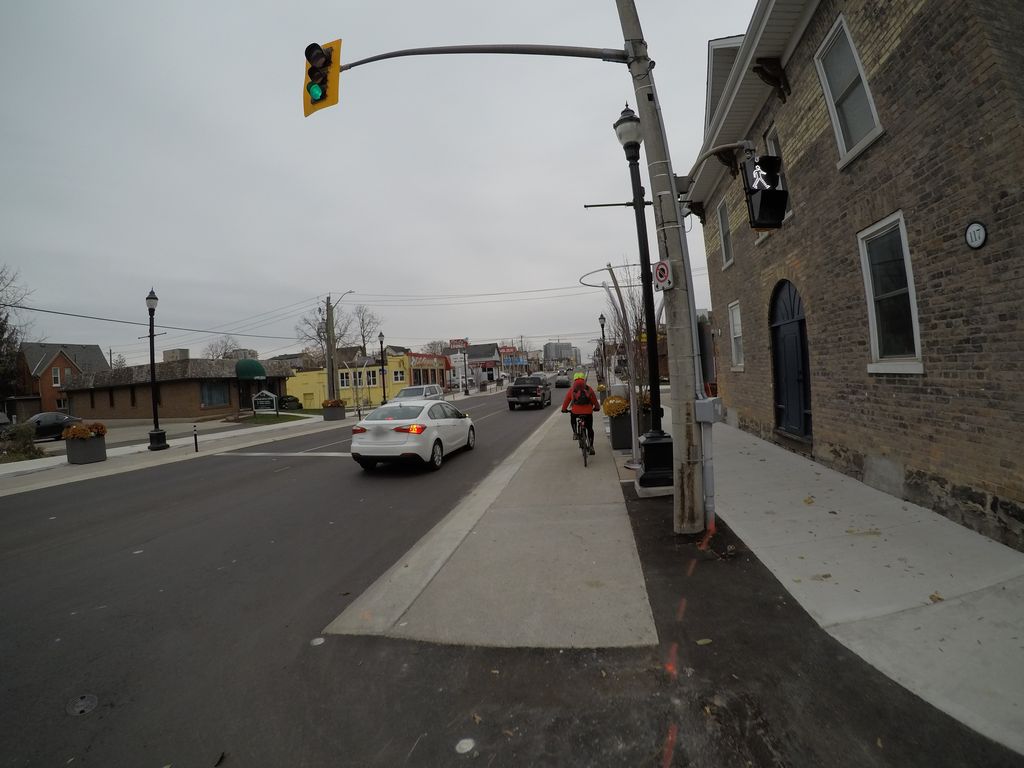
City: kitchener-waterloo